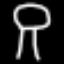
Label: mushroom